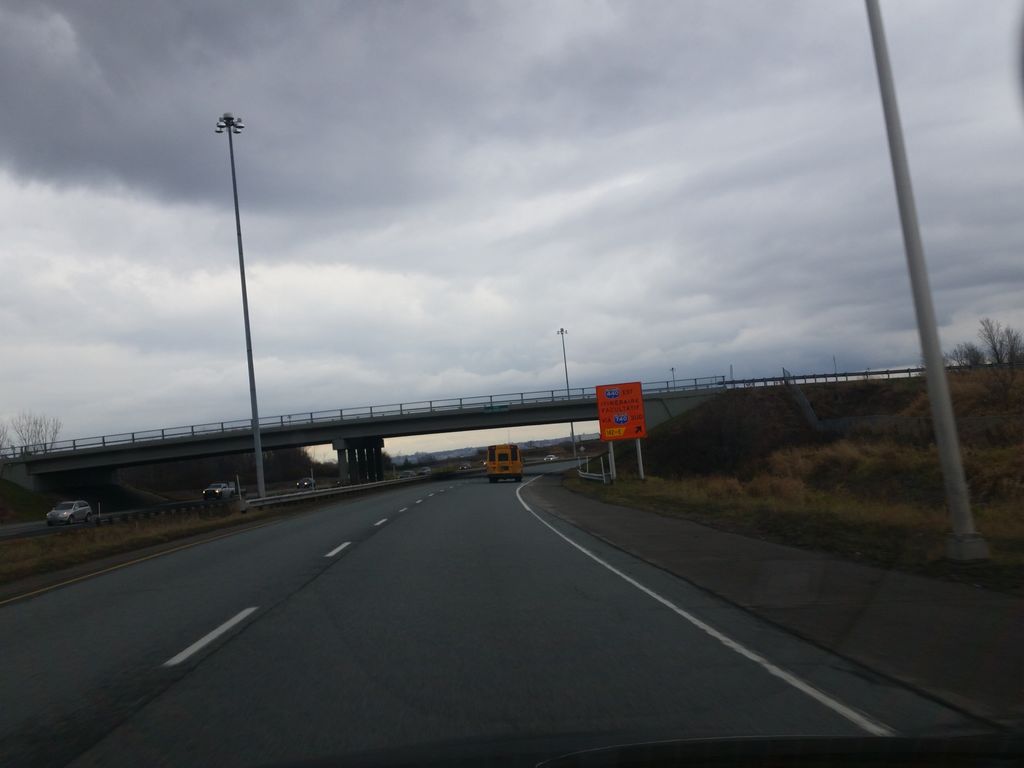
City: quebec_city